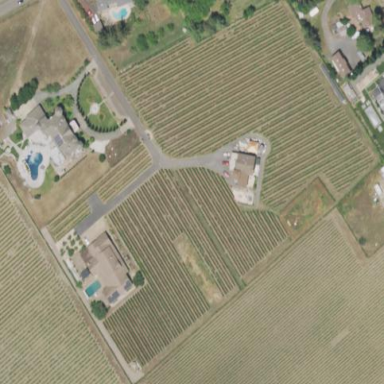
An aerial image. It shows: Vineyard with wine grapes as the crop.